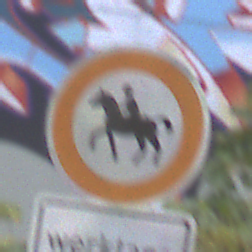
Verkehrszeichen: VerbotReiter
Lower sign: ZeitangabenMitBeschraenkungAufWochentage1
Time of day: MorningAfternoon
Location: Outdoor (Urban)
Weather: PartlyCloudy
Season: NotSpecified
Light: Natural